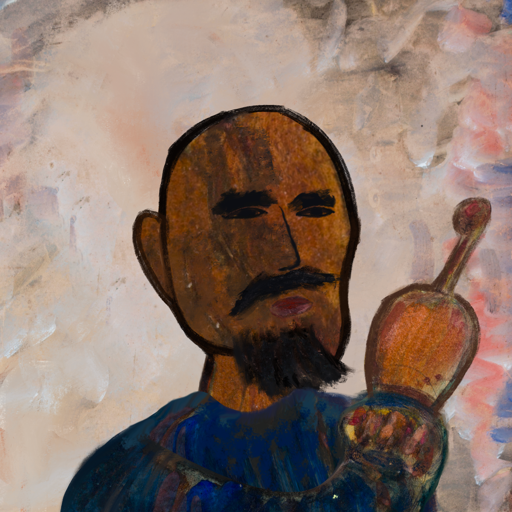
Background: Roy_Bahadur, Head And Neck Side: Mosgoul, Face Side: Mosgoul, Bust: Pipe, Hair Side: Blank, Head Accessory: Blank, Second Necklace: Blank, Necklace: Blank, Baby: Blank